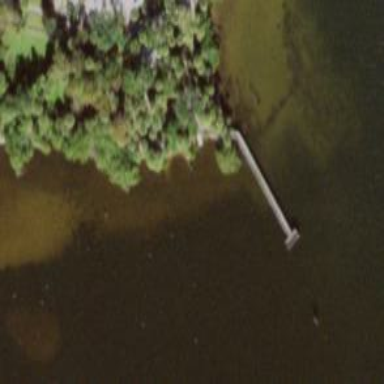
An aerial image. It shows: Pier located along footway.